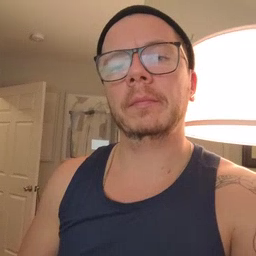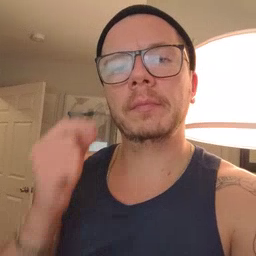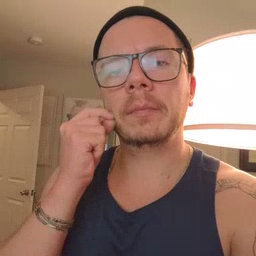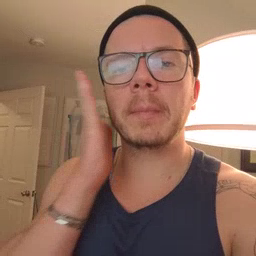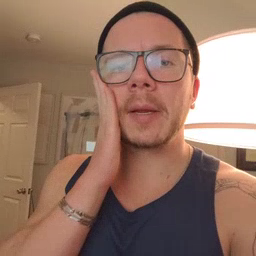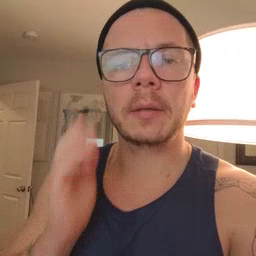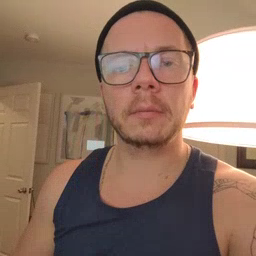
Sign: bee